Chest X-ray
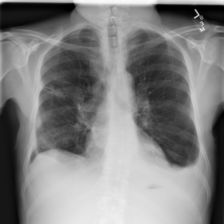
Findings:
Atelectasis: negative
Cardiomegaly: negative
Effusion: positive
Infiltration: positive
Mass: negative
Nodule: negative
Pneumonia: negative
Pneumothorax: negative
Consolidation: negative
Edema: negative
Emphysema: negative
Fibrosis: negative
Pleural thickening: negative
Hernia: negative